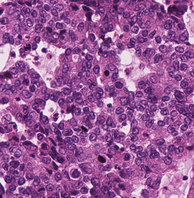
Tumor epithelial tissue: yes
Tumor-associated stroma tissue: no
Normal tissue: no